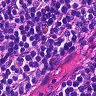
Metastatic tissue present: no